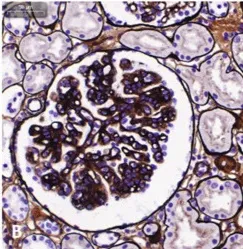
Light microscopy and electron microscopy images of kidney involvement. Jones silver stain. Are light microscopy images. The mesangial and endothelial cells exhibit diffuse proliferation. The capillaries are narrow, the capillary loop slightly thickened, and a "dual-track" sign can be partially observed. In addition, epithelial cells of the renal tubule exhibit granule denaturation while there was no obvious atrophy of renal tubules and no interstitial fibrosis.
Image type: pathology (methenamine_silver)